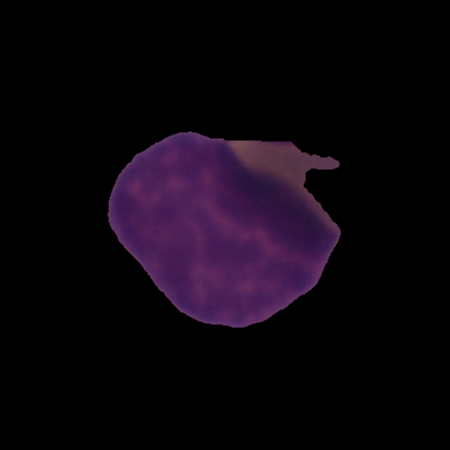
Label: healthy